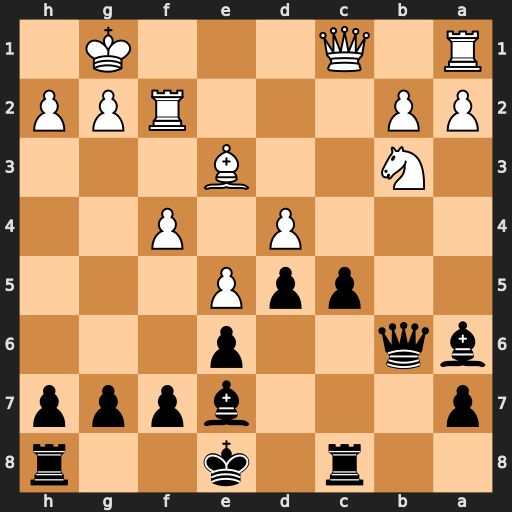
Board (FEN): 2r1k2r/p3bppp/bq2p3/2ppP3/3P1P2/1N2B3/PP3RPP/R1Q3K1
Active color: b
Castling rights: k
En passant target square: -
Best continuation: cxd4 Bxd4 Rxc1+